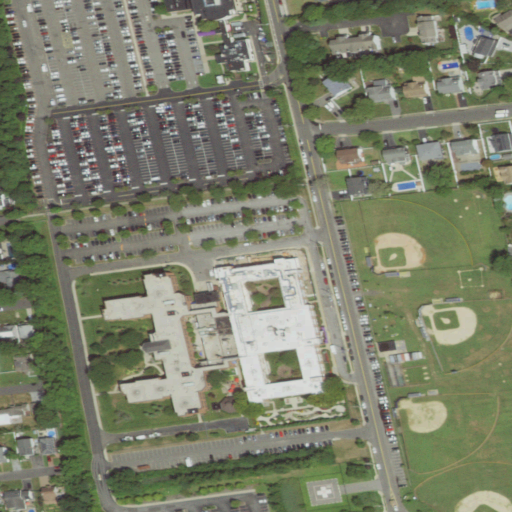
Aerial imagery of cape in New York named Sequatogue Neck containing medium intensity development, high intensity development, low intensity development, and open development